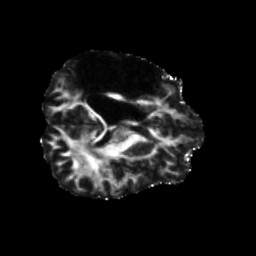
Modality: FA
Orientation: axial
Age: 50
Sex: male
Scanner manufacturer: siemens
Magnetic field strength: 3 T
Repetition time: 5.47 s
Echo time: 0.0854 s